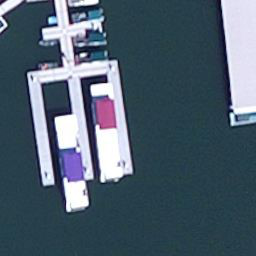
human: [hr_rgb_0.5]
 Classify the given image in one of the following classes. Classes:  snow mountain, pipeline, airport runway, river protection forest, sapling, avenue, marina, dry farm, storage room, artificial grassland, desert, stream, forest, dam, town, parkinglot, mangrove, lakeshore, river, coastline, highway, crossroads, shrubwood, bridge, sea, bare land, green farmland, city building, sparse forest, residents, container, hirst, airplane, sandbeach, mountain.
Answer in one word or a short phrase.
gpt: marina